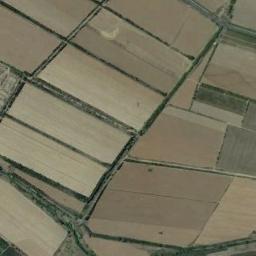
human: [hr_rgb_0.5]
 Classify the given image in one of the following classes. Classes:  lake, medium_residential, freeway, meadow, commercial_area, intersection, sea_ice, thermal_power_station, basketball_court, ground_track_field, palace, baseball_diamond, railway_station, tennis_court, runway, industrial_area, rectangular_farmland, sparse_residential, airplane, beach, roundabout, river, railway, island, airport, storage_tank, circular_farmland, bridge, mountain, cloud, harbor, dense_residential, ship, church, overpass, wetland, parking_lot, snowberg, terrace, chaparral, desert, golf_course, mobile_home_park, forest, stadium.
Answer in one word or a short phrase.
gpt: rectangular_farmland